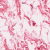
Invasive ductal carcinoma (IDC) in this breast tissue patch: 0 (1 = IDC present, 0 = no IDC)